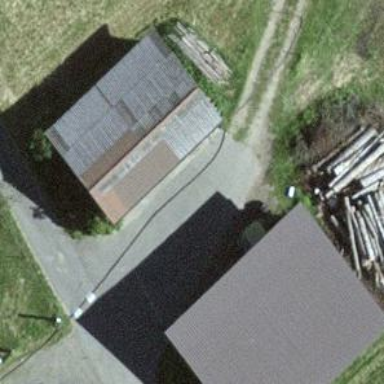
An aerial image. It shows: Barn.